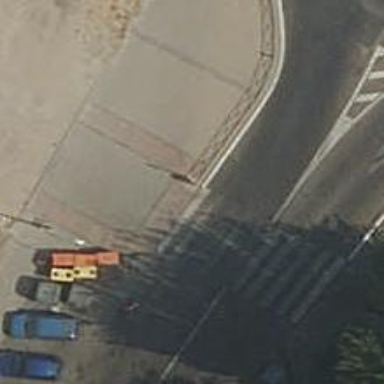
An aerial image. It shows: Uncontrolled zebra crossing on the road.